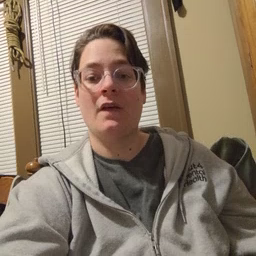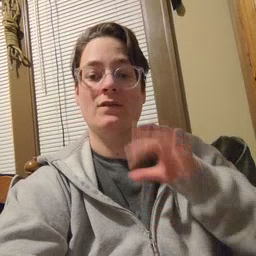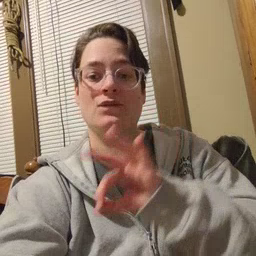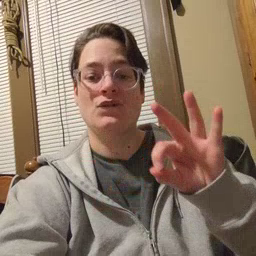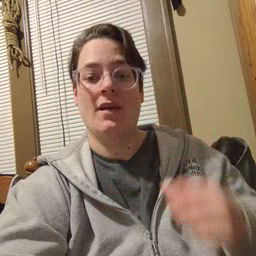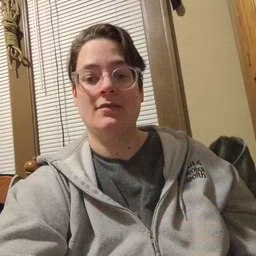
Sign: frenchfries